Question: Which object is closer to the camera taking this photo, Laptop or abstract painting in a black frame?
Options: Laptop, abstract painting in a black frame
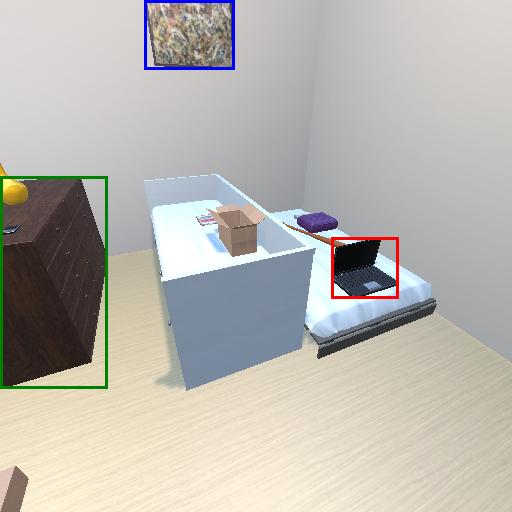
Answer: Laptop